Question: I'm developing an application where I need to present some options from a service and capture the selection of some of these items from the user. In order to achieve that, I tried to use a ListView with SelectionMode="Multiple" but I've found some troubles with this approach.

In the picture above, when the user select an item (from here I will call them "slots") from the left panel, the detail of the selected slot is shown in the right panel. My problem comes dealing with the "handling types" field. As you can see, a slot may have many handling types. I have the need to two-way bind the ListView's SelectedItems property to some property in my ViewModel but this is not possible (by the way, I'm following the MVVM pattern). There's a way to set the selected items from ViewModel and then capture any other selection (or deselection) that the user could made back to my ViewModel. Of course I would prefer a clean an easy solution but at this point any suggestion would be appreciated
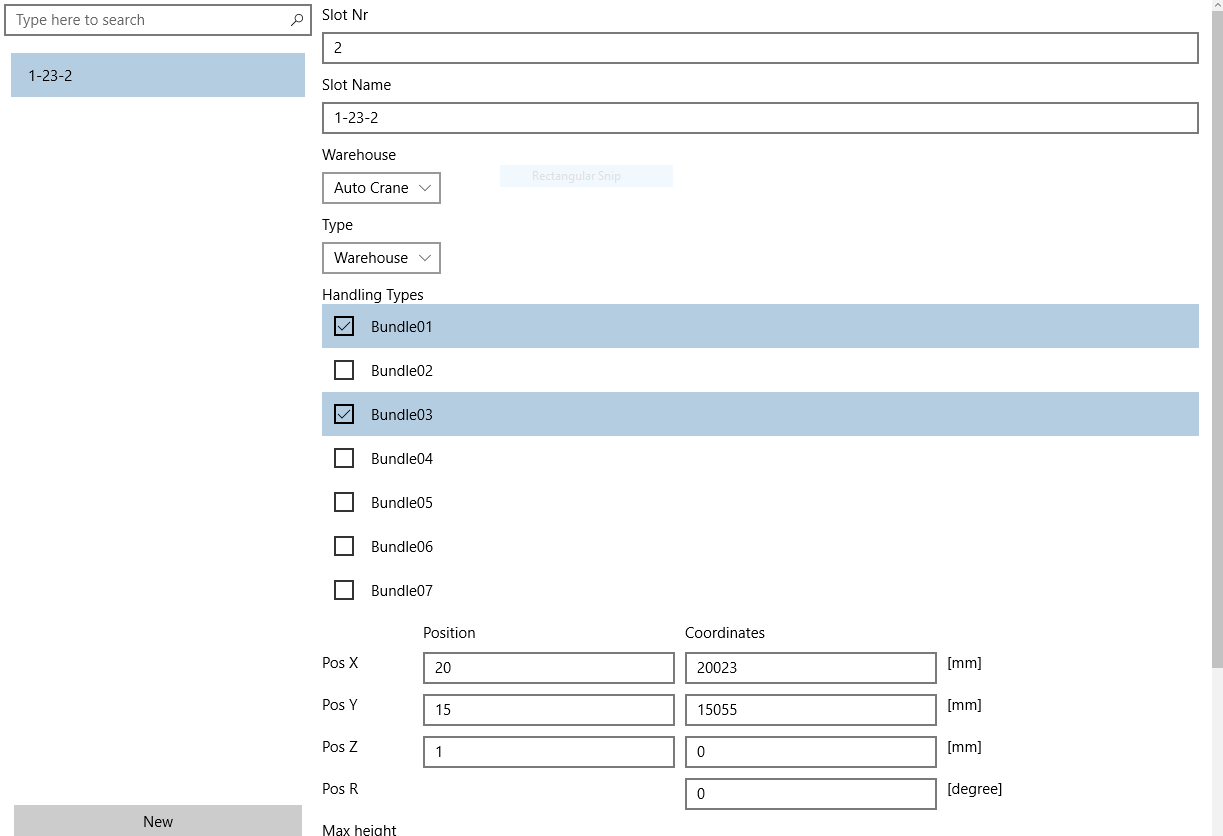
Answer: We can not assign 'Binding' into the read only property 'SelectedItems' in UWP.
As a wrokaround, we can define the 'IsSelected' property in the Class, the Class should inherit the INotifyPropertyChanged.
The class code:
'''
public class Bundle : INotifyPropertyChanged
{
private string _name;
private bool _isSelected;
public string Name
{
get { return _name; }
set
{
_name = value;
RaisePropertyChanged("Name");
}
}
public bool IsSelected
{
get { return _isSelected; }
set
{
_isSelected = value;
RaisePropertyChanged("IsSelected");
}
}
public event PropertyChangedEventHandler PropertyChanged;
protected void RaisePropertyChanged(string name)
{
if (PropertyChanged != null)
{
PropertyChanged(this, new PropertyChangedEventArgs(name));
}
}
}
'''
We can set false to the 'IsMultiSelectCheckBoxEnabled' that the 'CheckBox' will not be shown. Then we can add a 'CheckBox' control in the 'DataTemplate', then we can bind the 'IsChecked' property to the 'IsSelected'.
For example:
'''
<ListView Name="MyListView" SelectionMode="Multiple" IsMultiSelectCheckBoxEnabled="False">
<ListView.ItemTemplate>
<DataTemplate>
<StackPanel Orientation="Horizontal">
<CheckBox IsChecked="{Binding IsSelected,Mode=TwoWay}"></CheckBox>
<TextBlock Text="{Binding Name}" ></TextBlock>
</StackPanel>
</DataTemplate>
</ListView.ItemTemplate>
</ListView>
'''